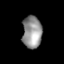
Tissue: lung
Cell type: Epithelial cells
Senescence score: 0.1624
Nuclear area (px): 612
Mean DAPI intensity: 147.144